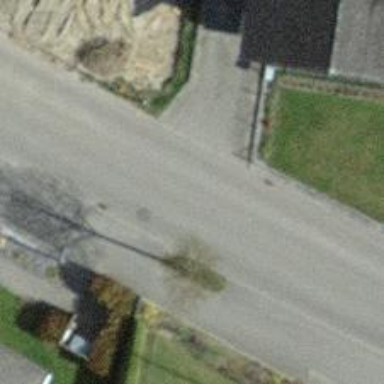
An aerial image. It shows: Asphalt road classified as tertiary.